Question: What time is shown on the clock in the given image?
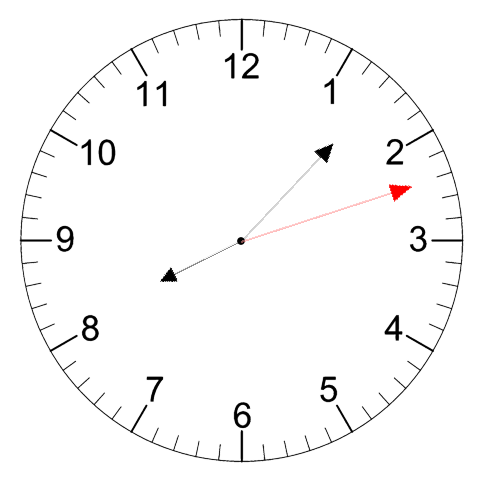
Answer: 08:07:12